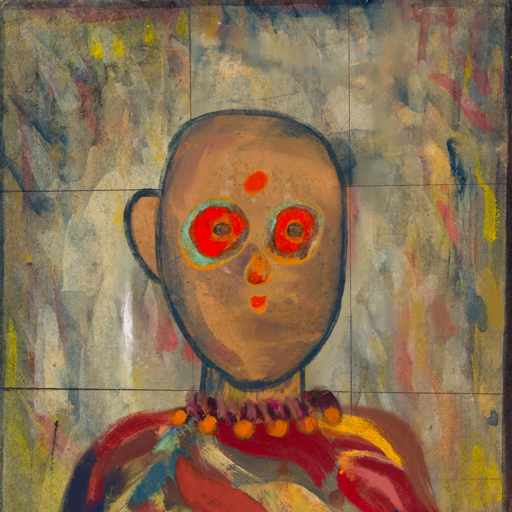
Background: GypsyMother, Head And Neck Front: In_The_Sun, Face Front: Sisters, Bust: Mother_And_Son_Son, Hair Front: Blank, Head Accessory: Blank, Second Necklace: Blank, Necklace: Doll, Baby: Blank